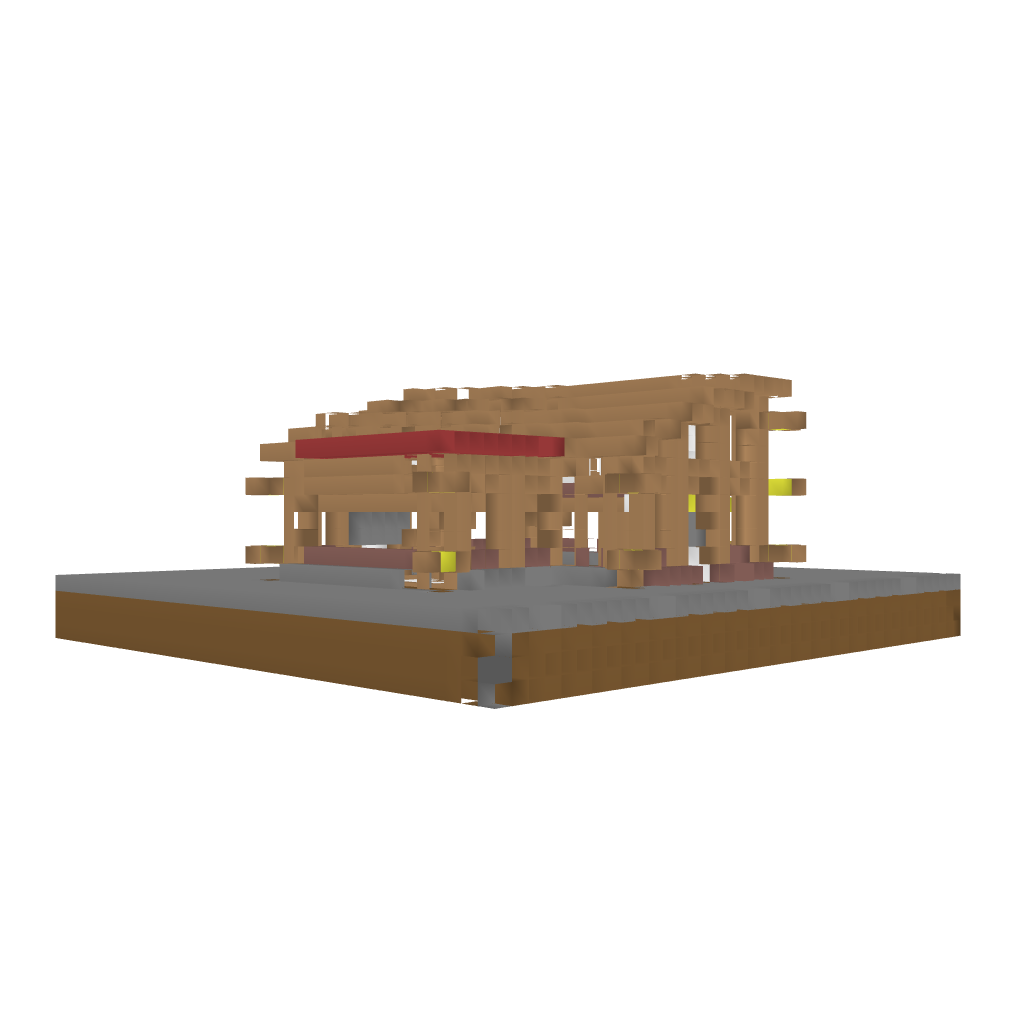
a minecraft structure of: Luxury House bad low quality